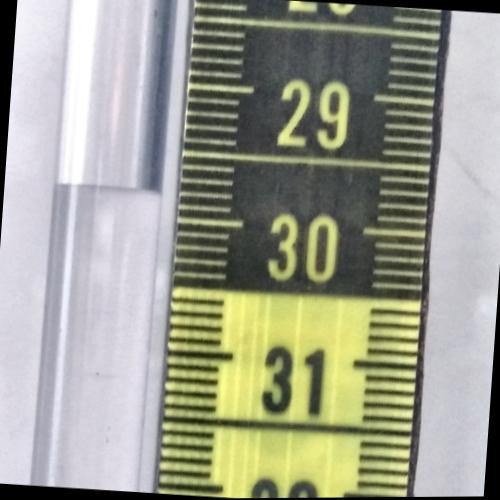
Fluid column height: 29.8 cm